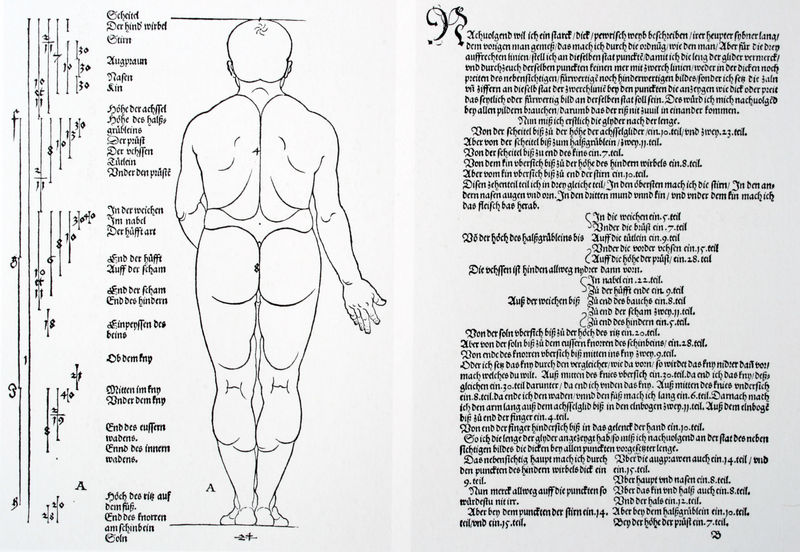
Titel: Die Proportionslehre, I. Buch, Längendiagramm, Rückenansicht des Mannes von sieben Kopflängen
Künstler: Albrecht Dürer
Standort: viele Standorte
Institution: Seriendruck
Schlagwörter: akt, hand, haut, kopf, körper, mann, nackt, weiß, finger, grau, rücken, schwarz, skizze, zeichnung, masse, anatomie, arm, falten, gesicht, mensch, schädel, stehen, herr, signatur, figur, ohren, schulter, schultern, beine, taille, füße, gesäß, schrift, studie, graphik, linien, nacken, dick, muskeln, zahlen, lesen, deutsch, hinterkopf, ellenbogen, oberschenkel, schenkel, wade, waden, fett, buch, fuss, linie, rückseite, arsch, hinten, druck, seite, illustration, schwarzweiß, text, buchstaben, beschriftung, initiale, medizin, kopie, tinte, schema, buchdruck, buchseite, studien, von hinten, rückansicht, seiten, muskel, mittelalter, dürer, schriftstück, studium, buchseiten, fersen, fraktur, altdeutsch, beschreibung, muskulatur, legende, erklärung, rumpf, proportionen, massstab, traktat, länge, mass, masstab, unterteilungen, proportion, anleitung, körperteile, vermessung, körperbau, doppelseite, majuskel, größe, lehrbuch, humanismus, galileo, mase, proportionsschema, bemessung, vermessen, anatmoie, hüpfte, informationen, kniekehlen, körpermaße, malanleitung, maßbuch, maßeinheiten, menschliche proportion, muslen, proportionslehr, vier bücher, wande, human, a, po, 24, körperzonen, lehrmaterial, schwarz#, #größe, gemessen, studiem